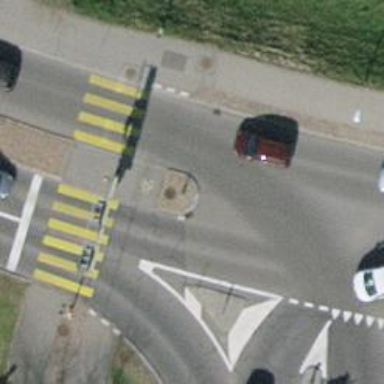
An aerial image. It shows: Tram level crossing on the railway.